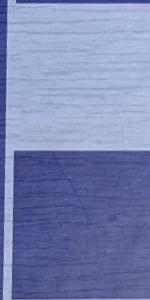
Label: Empty